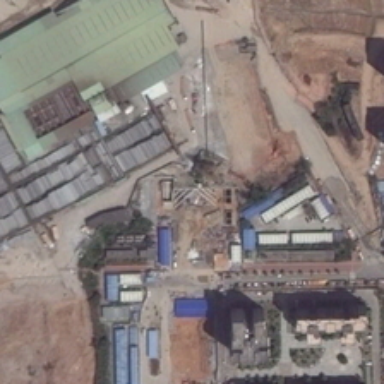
Many buildings and several bareland are in an industrial area .